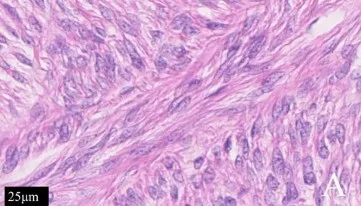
The same patient shown in
Figure 3. (A) The tumor cells of patients with diffuse uterine leiomyomatosis were long and fusiform. The cytoplasm was rich in red dye and was arranged in bundles or interleaved shapes according to H&E staining.
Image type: pathology (h&e)